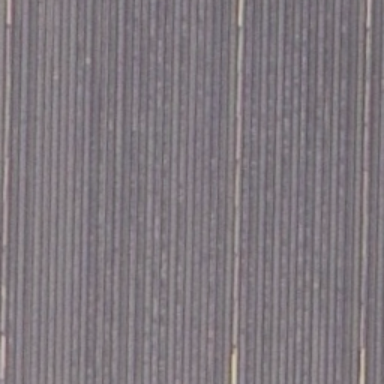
There is a piece of formland .